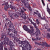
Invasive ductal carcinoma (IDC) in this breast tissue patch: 1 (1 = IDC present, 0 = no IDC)